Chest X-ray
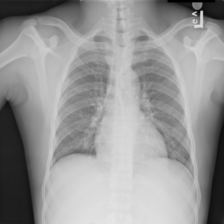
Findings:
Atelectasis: negative
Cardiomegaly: negative
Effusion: negative
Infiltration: negative
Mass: negative
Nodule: positive
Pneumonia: negative
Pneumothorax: negative
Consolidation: negative
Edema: negative
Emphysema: negative
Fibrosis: negative
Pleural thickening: negative
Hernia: negative